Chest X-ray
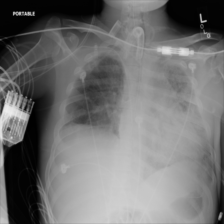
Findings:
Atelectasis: negative
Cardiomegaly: negative
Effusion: negative
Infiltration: positive
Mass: negative
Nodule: negative
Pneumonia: negative
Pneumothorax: negative
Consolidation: negative
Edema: negative
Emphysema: negative
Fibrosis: negative
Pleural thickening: negative
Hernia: negative